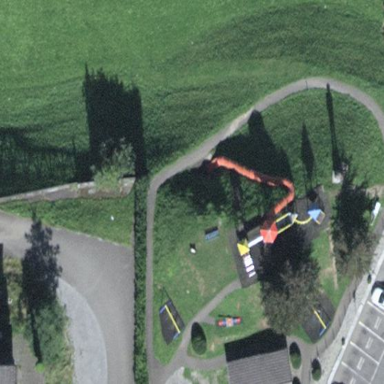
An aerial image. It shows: Playground area for leisure land.